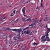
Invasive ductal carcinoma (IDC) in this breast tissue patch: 1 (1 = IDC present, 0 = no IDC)